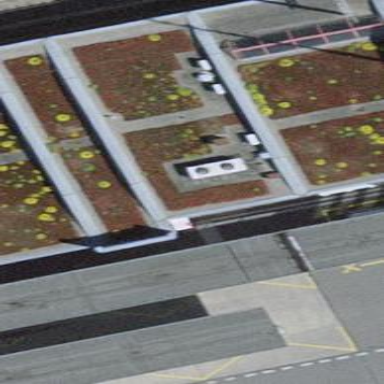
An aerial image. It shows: Train station building.